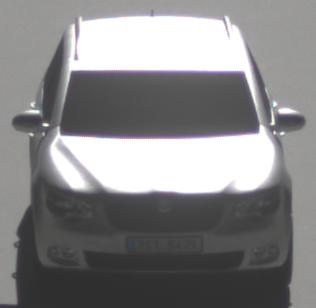
Make: Skoda
Model: Superb Combi 1.4 TSI
Detailed model: Superb (II) Combi
Model produced from: 2010/01
Model produced until: 2011/10
Doors: 5
Color: white
Road condition: dry road
Daytime: morning or afternoon
Contrast: high contrast